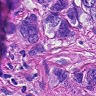
Metastatic tissue present: yes